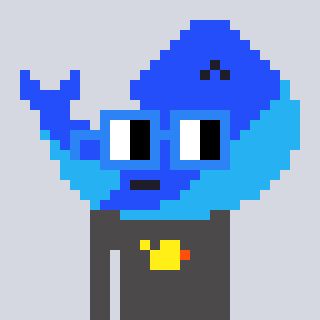
a pixel art character with square blue glasses, a whale-shaped head and a grayscale-colored body on a cool background